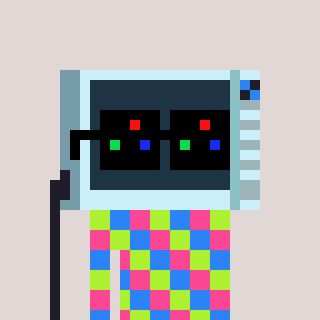
a pixel art character with square black sunglasses, a microwave-shaped head and a green-colored body on a warm background